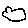
Label: cloud